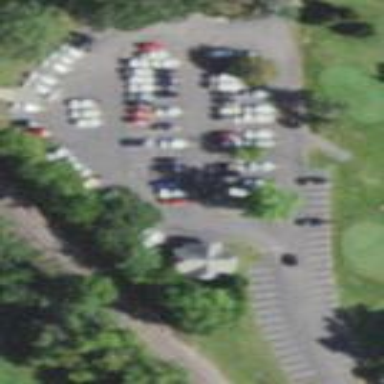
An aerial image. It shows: Parking area with surface.